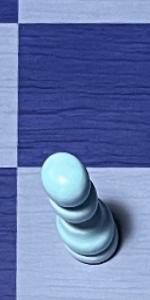
Label: Pawn_White